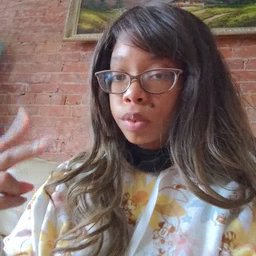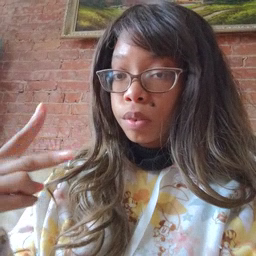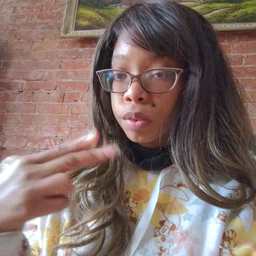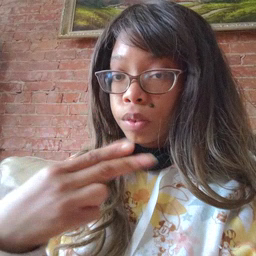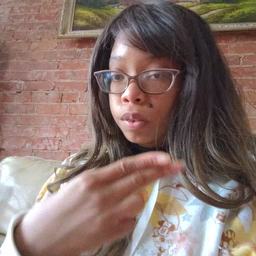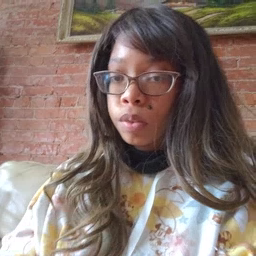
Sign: scissors